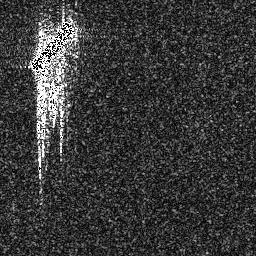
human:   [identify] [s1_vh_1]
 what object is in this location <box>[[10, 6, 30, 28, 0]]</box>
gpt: <ref>1 large ship at the top left</ref>